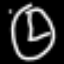
Label: clock